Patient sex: M
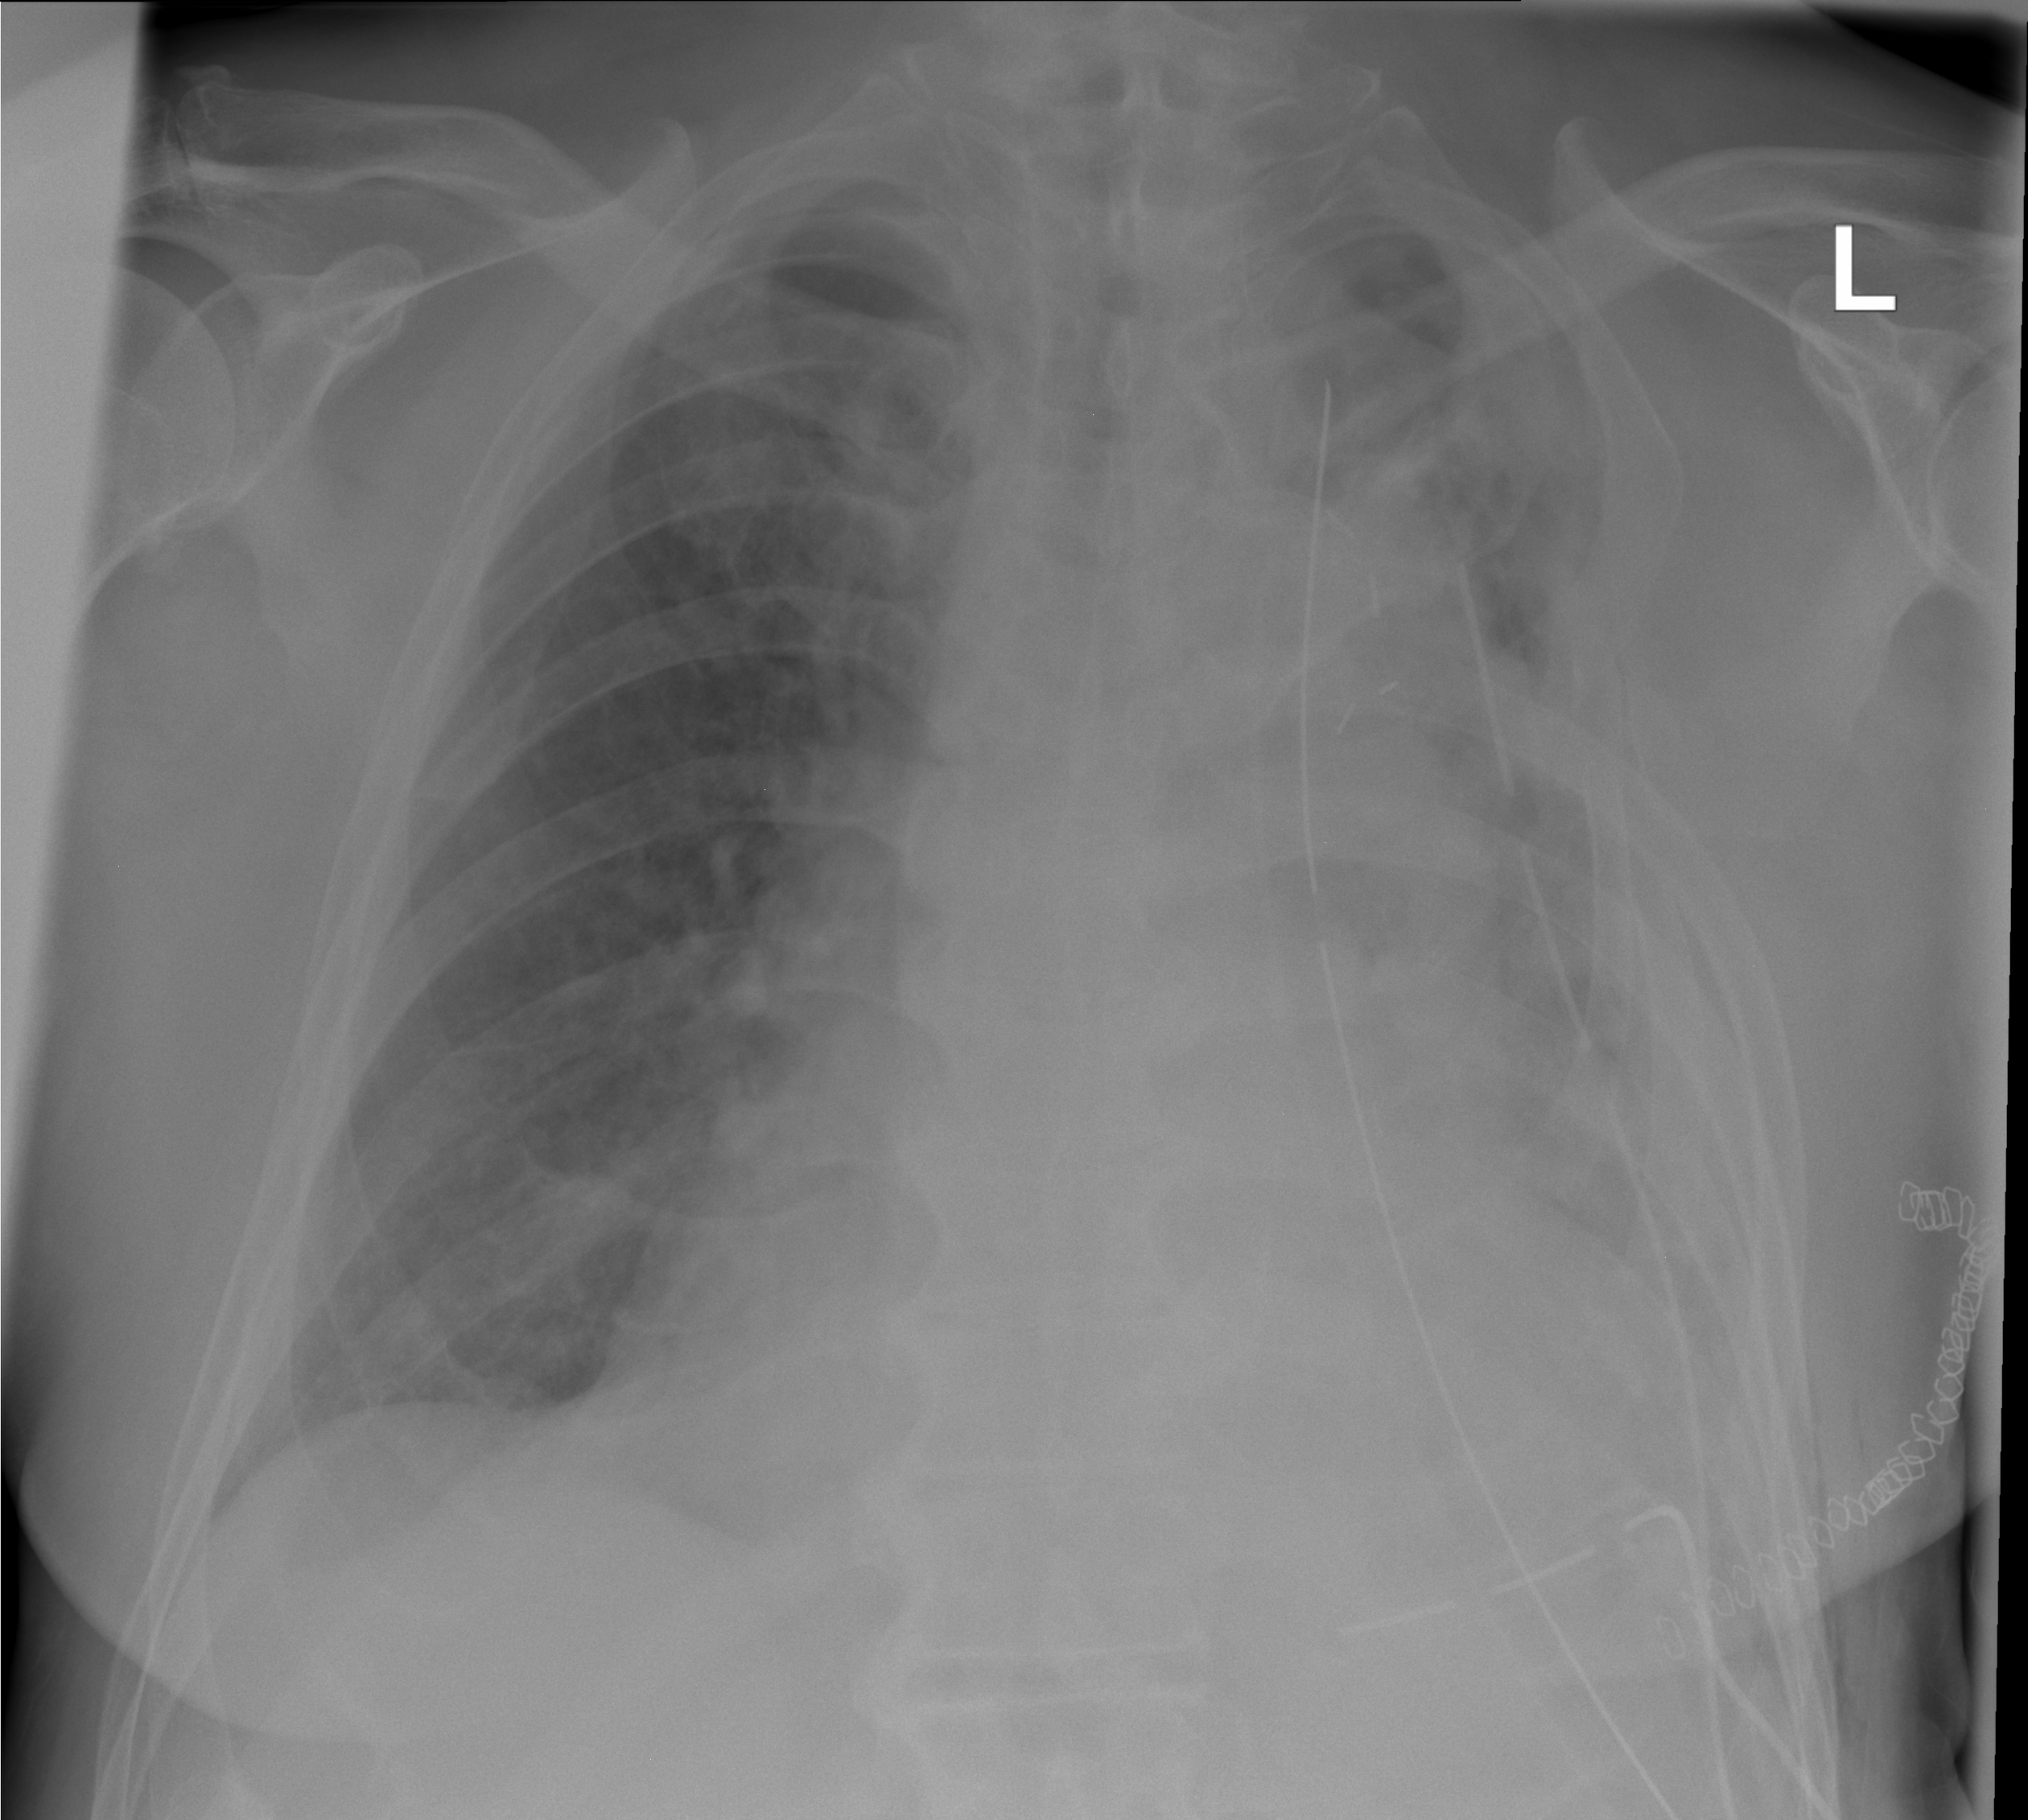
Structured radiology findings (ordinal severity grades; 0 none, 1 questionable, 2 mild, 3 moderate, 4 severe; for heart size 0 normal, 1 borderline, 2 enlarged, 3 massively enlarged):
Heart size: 0
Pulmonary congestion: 0
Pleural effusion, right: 0
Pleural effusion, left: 3
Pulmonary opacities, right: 0
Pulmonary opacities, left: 0
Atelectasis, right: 0
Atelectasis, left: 3